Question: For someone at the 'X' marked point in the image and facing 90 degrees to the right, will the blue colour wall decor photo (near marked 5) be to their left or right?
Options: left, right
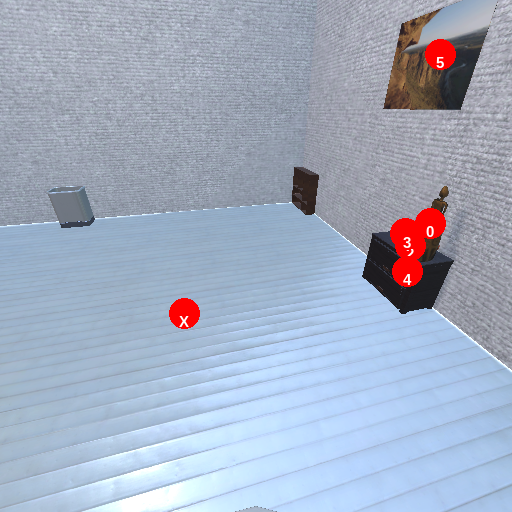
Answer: left